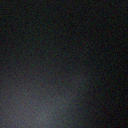
Screen state: off